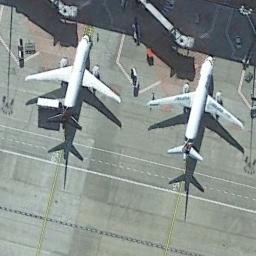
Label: airplane